Question: I want to create a data driven diagram/chart/image like the one here

Is there any .Net component which can help me to create this.
I've searched and this diagram is called by different names like Radial Tree, Peacock Table, Relationship diagram etc.
I have to basically show relationship between a set of records (like A is connects to B 20 times, C -> D 40 times etc.)
Any help would be welcome,
Thanks
Nitin :)
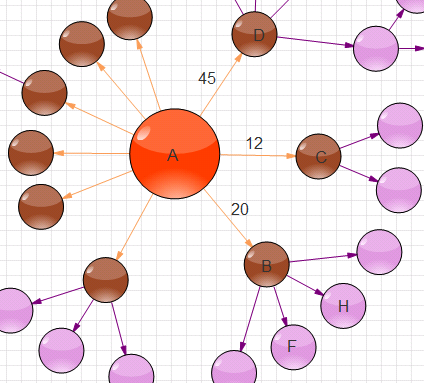
Answer: ended up using Syncfusion Controls, work very well